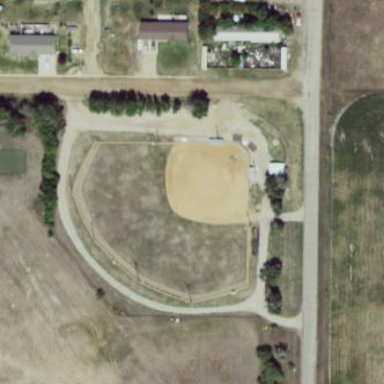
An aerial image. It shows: Baseball pitch for leisure and sports activities.